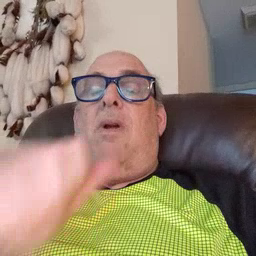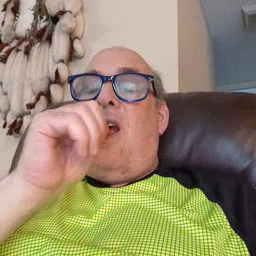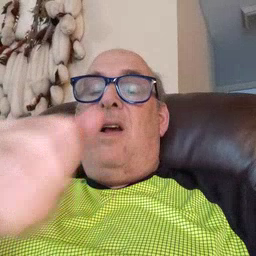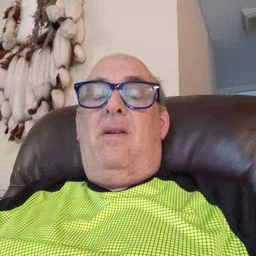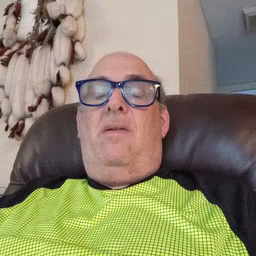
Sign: nuts